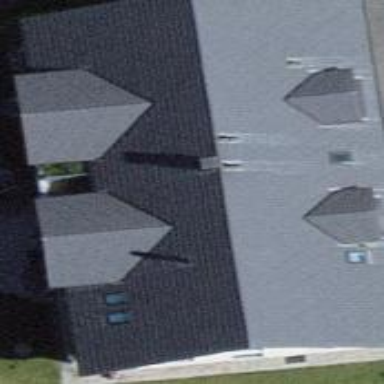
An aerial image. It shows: Residential building.